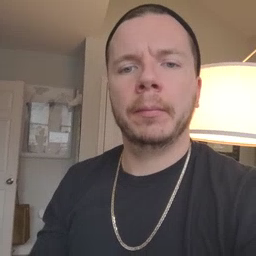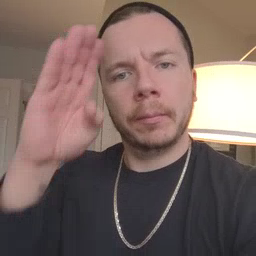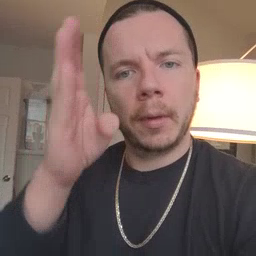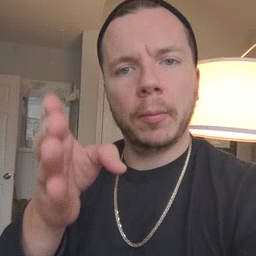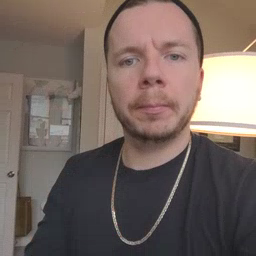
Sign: hello